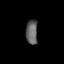
Tissue: lung
Cell type: Epithelial cells
Senescence score: 0.2206
Nuclear area (px): 276
Mean DAPI intensity: 99.786